Question: I am trying to display some graphs in a 1x4 grid, but I would like all the graphs to have the same x and y axes.
'''
time maxhgs.sleep_LIPA maxhgs.sed_LIPA maxhgs.stand_LIPA maxhgs.MVPA_LIPA maxhgs.LIPA_MVPA
1 5 0.<PHONE> 0.<PHONE> <PHONE> 0.112998341 -0.<PHONE>
2 10 0.<PHONE> 0.<PHONE> <PHONE> -0.006728721 -0.<PHONE>
3 15 0.24025861 0.<PHONE> <PHONE> -0.047756360 -0.<PHONE>
4 20 0.31524160 0.<PHONE> <PHONE> -0.144261526 -0.<PHONE>
5 25 0.38805152 0.<PHONE> <PHONE> -0.424789999 -0.<PHONE>
6 30 0.41660977 0.<PHONE> <PHONE> -0.934884300 -0.26117695
'''
This is the data I am working with.
'''
library(ggplot2)
library(egg)
maxhgs.a <- ggplot(maxhgs.df, aes(time, maxhgs.sleep_LIPA)) + geom_point()+geom_line()
maxhgs.a <- maxhgs.a + scale_x_continuous(name = "Time Reallocated", breaks = seq(5,30, by=5)) +
scale_y_continuous(name = "Change in maxhgs", breaks = seq(0,1, by=0.1))+
ggtitle("Sleep to LIPA")
maxhgs.b <- ggplot(maxhgs.df, aes(time, maxhgs.sed_LIPA)) + geom_point()+geom_line()
maxhgs.b <- maxhgs.b + scale_x_continuous(name = "Time Reallocated", breaks = seq(5,30, by=5)) +
scale_y_continuous(name = "Change in maxhgs", breaks = seq(0,1, by=0.1))+
ggtitle("Sedentary to LIPA")
maxhgs.c <- ggplot(maxhgs.df, aes(time, maxhgs.stand_LIPA)) + geom_point()+geom_line()
maxhgs.c <- maxhgs.c + scale_x_continuous(name = "Time Reallocated", breaks = seq(5,30, by=5)) +
scale_y_continuous(name = "Change in maxhgs", breaks = seq(0,1, by=0.1))+
ggtitle("Standing to LIPA")
maxhgs.d <- ggplot(maxhgs.df, aes(time, maxhgs.MVPA_LIPA)) + geom_point()+geom_line()
maxhgs.d <- maxhgs.d + scale_x_continuous(name = "Time Reallocated", breaks = seq(5,30, by=5)) +
scale_y_continuous(name = "Change in maxhgs", breaks = seq(0.5,-1, by=-0.1))+
ggtitle("MVPA to LIPA")
ggarrange(maxhgs.a,
maxhgs.b +
theme(axis.text.y = element_blank(),
axis.ticks.y = element_blank(),
axis.title.y = element_blank() ),
maxhgs.c +
theme(axis.text.y = element_blank(),
axis.ticks.y = element_blank(),
axis.title.y = element_blank() ),
maxhgs.d +
theme(axis.text.y = element_blank(),
axis.ticks.y = element_blank(),
axis.title.y = element_blank() ),
nrow = 1)
'''
This is what I have attempted so far. This actually "works" in that all the graphs have the same y-axis, but the y-axis doesn't actually reflect what should be on the graphs. As you can see in the graph, the y-axis goes from 0.1 to 0.4, but the maxhgs.d graph should extend from 0.1 to -0.9.

Any advice or suggestions would be greatly appreciated!
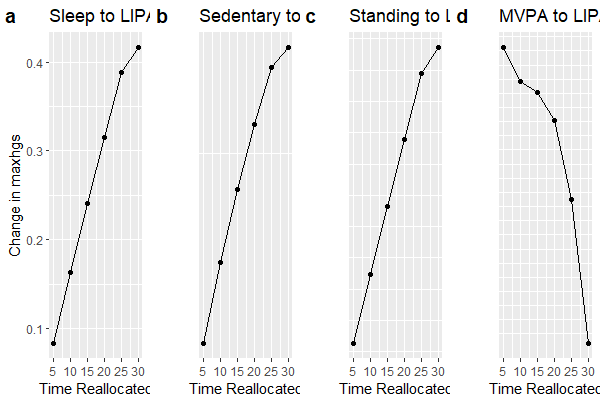
Answer: You can make this much easier by reshaping your data and using faceting. That way, you only need to define a single plot. This requires you to 'pivot_longer' and change the factor levels to the names you want for each facet, but once this is done, the plot itself is straightforward:
'''
library(ggplot2)
library(dplyr)
# Define the label names for the facets first
labs <- c("LIPA to MVPA", "MVPA to LIPA", "Sedentary to LIPA",
"Sleep to LIPA", "Standing to LIPA")
gg <- maxhgs.df %>%
tidyr::pivot_longer(cols = -1) %>%
mutate(plot = factor('levels<-'(factor(name), labs), labs[c(4, 3, 5, 2, 1)])) %>%
ggplot(aes(x = time, y = value)) +
geom_line() +
geom_point() +
scale_x_continuous(name = "Time Reallocated") +
scale_y_continuous(name = "Change in maxhgs") +
theme(strip.background = element_blank(),
strip.text = element_text(size = 13))
'''
Now we can either choose to plot with fixed y axes:
'''
gg + facet_grid(.~plot, scale = "fixed")
'''
<URL>
or with flexible y axes:
'''
gg + facet_wrap(.~plot, scale = "free_y", ncol = 5)
'''
<URL>
<URL>